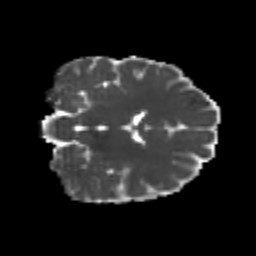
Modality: MD
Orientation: coronal
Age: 22
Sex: female
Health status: healthy
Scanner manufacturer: philips
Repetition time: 7.386 s
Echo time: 0.08599 s